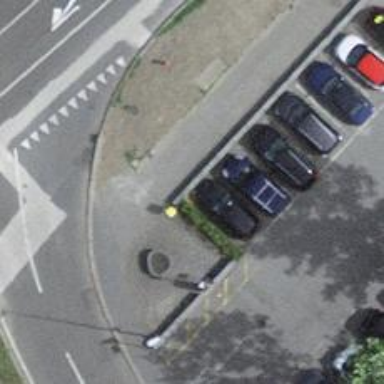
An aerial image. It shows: Post box is visible.